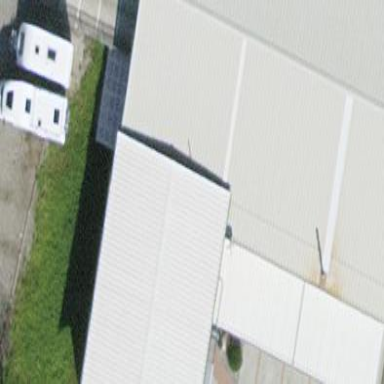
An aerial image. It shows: Commercial building.